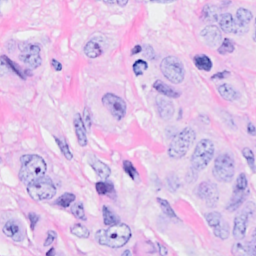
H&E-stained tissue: Breast